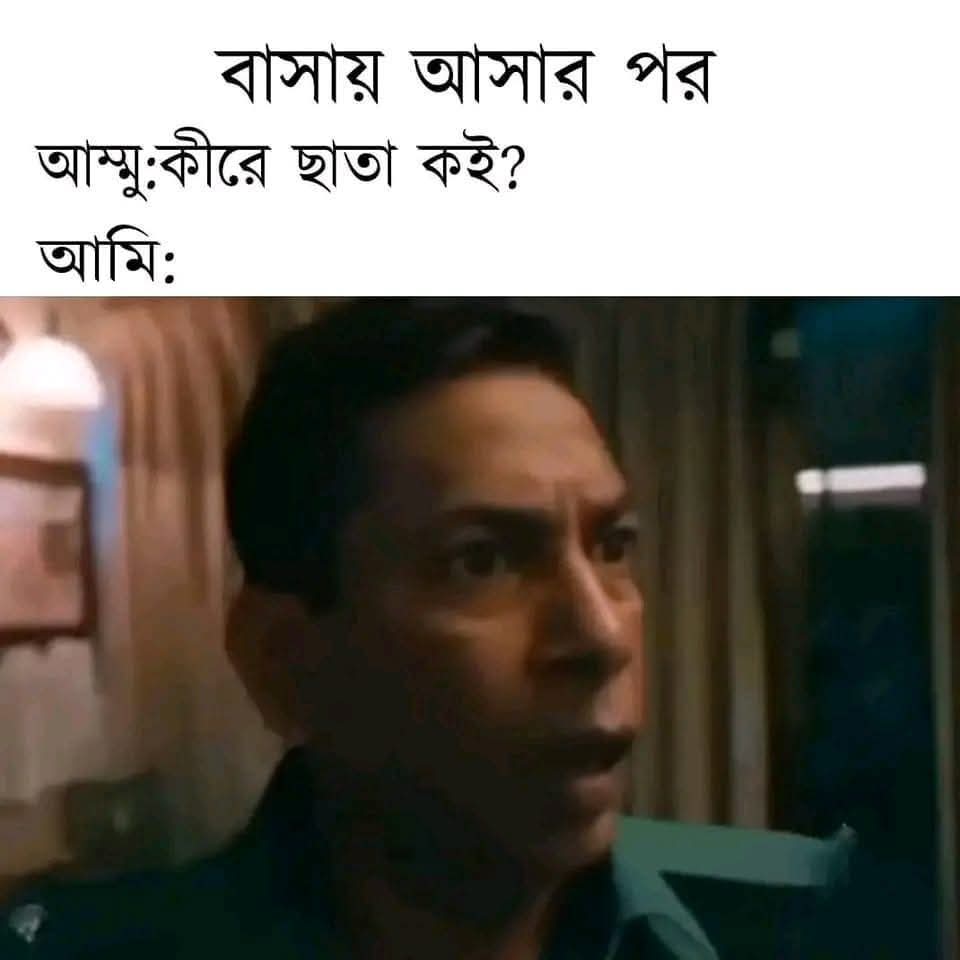
Text: বাসায় আসার পর
আম্মু:কীরে ছাতা কই?
আমি:
Label: Non Hate